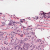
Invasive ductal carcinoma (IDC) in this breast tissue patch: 1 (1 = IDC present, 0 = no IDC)